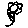
Label: flower